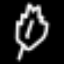
Label: leaf